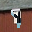
Label: 8